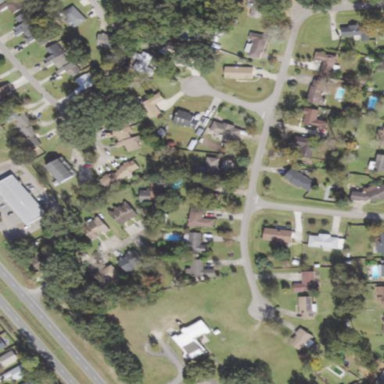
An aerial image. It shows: Single-family residential area.